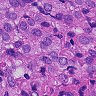
Metastatic tissue present: yes